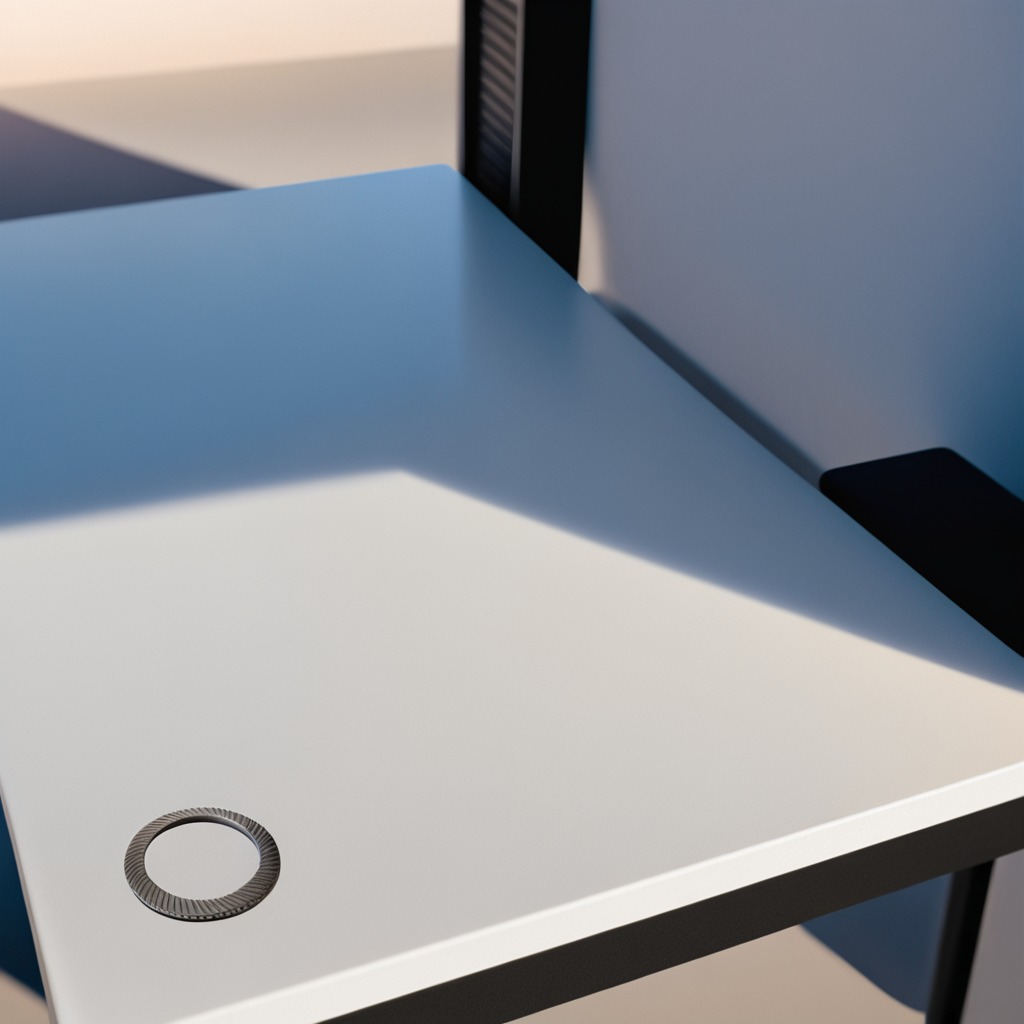
A flat metal washer is lying on the table.